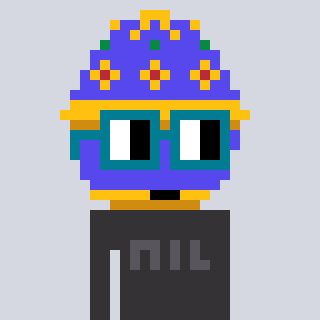
a pixel art character with square dark green glasses, a faberge-shaped head and a grayscale-colored body on a cool background